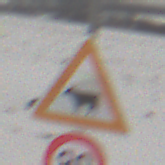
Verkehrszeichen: ViehtriebRechts
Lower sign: Geschwindigkeit80
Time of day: MorningAfternoon
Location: Outdoor (Nature)
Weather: Overcast
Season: Winter
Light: Natural